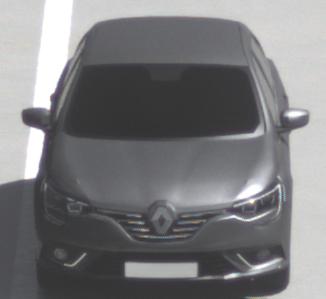
Make: Renault
Model: Mégane ENERGY TCe 100
Detailed model: Mégane (IV)
Model produced from: 2016/03
Model produced until: 2018/08
Doors: 5
Color: gray
Road condition: wet road
Daytime: midday
Contrast: medium contrast